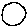
Label: circle